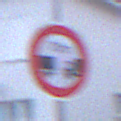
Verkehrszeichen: VerbotUnterschreitenMindestabstand
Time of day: SunriseSunset
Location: Outdoor (Urban)
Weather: PartlyCloudy
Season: NotSpecified
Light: Natural